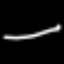
Label: line